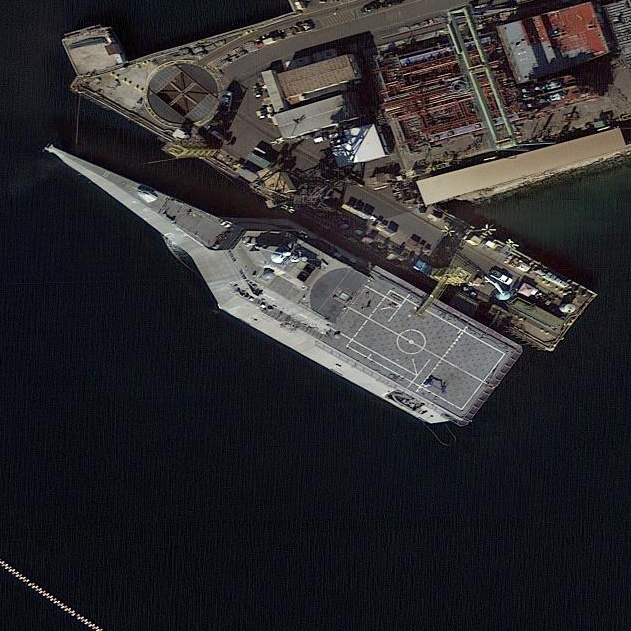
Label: Independence-class_combat_ship